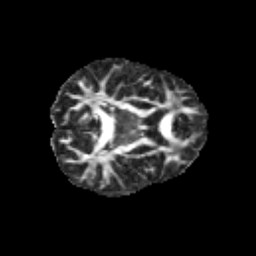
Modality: FA
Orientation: axial
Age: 9
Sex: female
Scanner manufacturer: siemens
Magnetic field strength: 3 T
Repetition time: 3.8 s
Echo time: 0.07 s